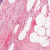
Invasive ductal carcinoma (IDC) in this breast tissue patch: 0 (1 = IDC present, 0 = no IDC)